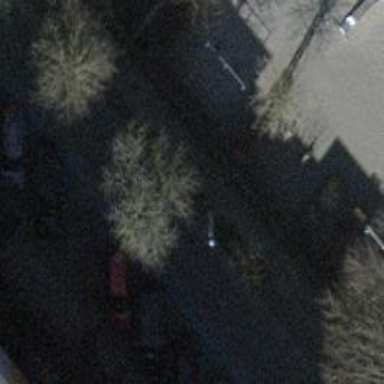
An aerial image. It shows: Avenue of trees.